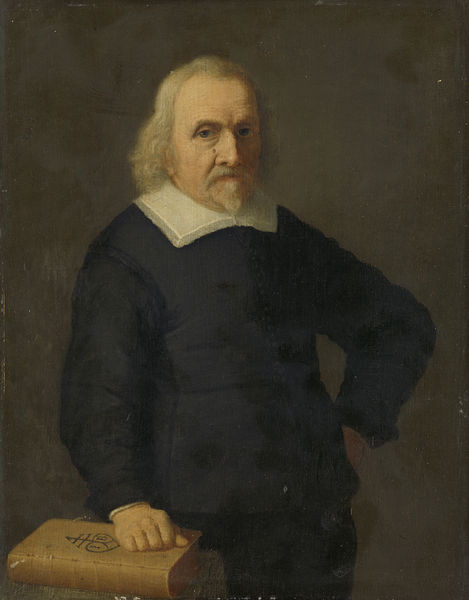
Titel: Portret van een man
Standort: Amsterdam
Institution: Rijksmuseum
Schlagwörter: barbe, gris, homme, moustache, portrait, noir, peinture, bleu, vieux, tableau, livre, religion, long, front, cheveux blancs, coeur, poing, sérieux, 15ème siècle, cheveux long, veilleil